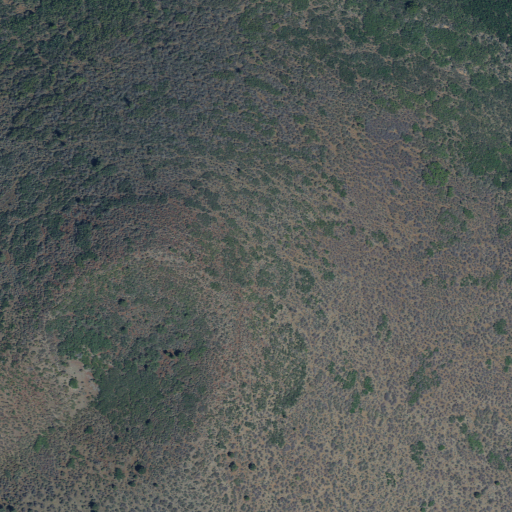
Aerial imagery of mountain in Utah named Spendlove Knoll containing evergreen forest, shrub, and deciduous forest